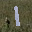
Label: 1